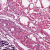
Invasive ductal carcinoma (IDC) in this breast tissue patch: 0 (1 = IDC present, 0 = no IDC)